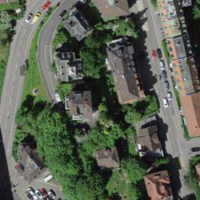
EUNIS habitat code: 54
Species observed at this site:
Lonicera acuminata
Cichorium intybus
Carpinus betulus
Fagus sylvatica